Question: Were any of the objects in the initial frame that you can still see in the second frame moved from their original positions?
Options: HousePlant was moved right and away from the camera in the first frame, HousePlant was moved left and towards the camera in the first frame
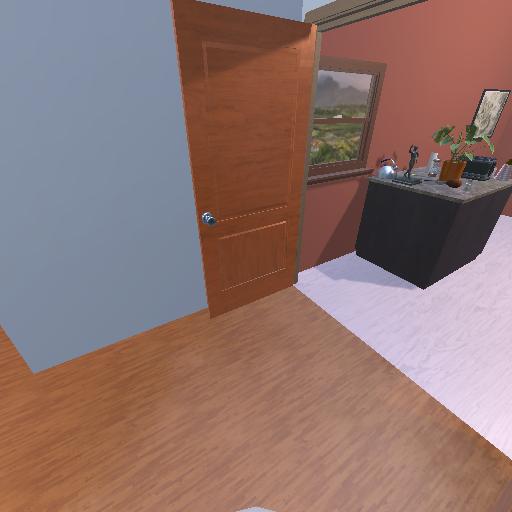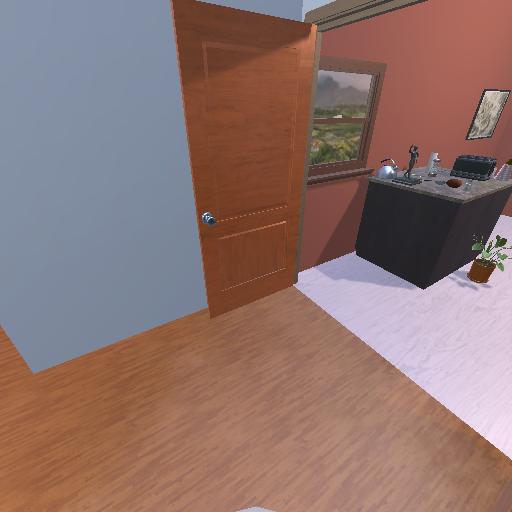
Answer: HousePlant was moved right and away from the camera in the first frame